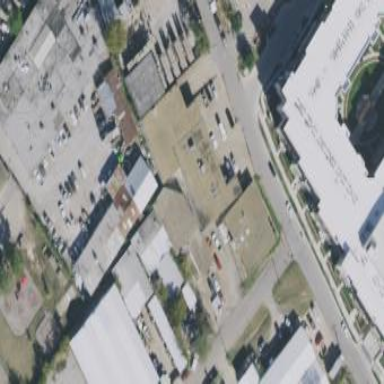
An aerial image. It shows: Warehouse building.